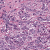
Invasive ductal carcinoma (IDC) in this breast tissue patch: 1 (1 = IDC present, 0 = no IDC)